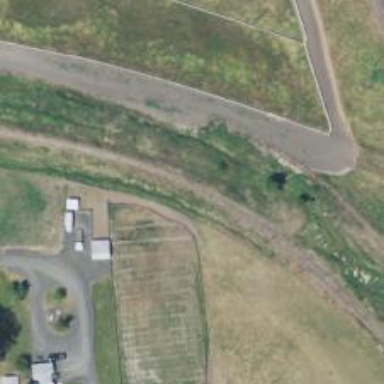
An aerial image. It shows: Rail spur service.